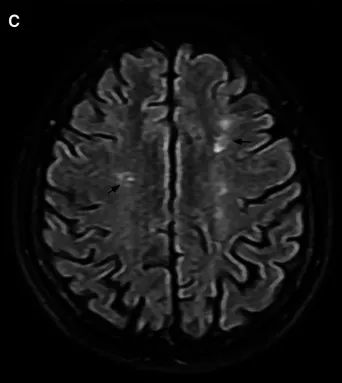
Brain magnetic resonance imaging scan (B,C) Axial FLAIR image showed bilateral hyperintense white matter lesions in the frontal lobes. The number of lesions is more than expected for the patient's age. Annotations: Ao, aorta; RPA, right pulmonary artery; LPA, left pulmonary artery.
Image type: radiology (mri)